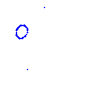
Particle: proton